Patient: sex M, age 80
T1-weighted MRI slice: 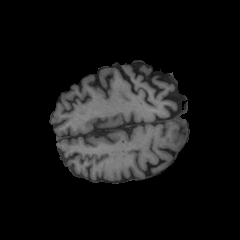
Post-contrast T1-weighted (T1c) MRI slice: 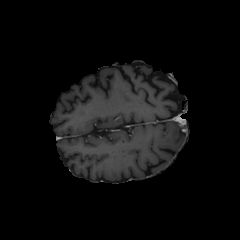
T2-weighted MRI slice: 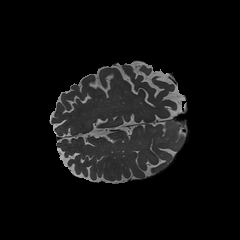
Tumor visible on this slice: no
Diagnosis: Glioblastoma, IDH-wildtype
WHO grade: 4